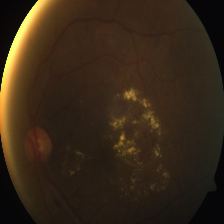
Diabetic retinopathy grade: Proliferative DR